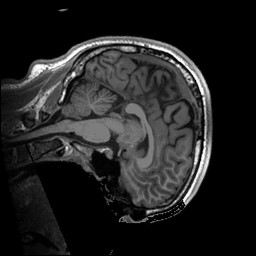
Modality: T1w
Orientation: sagittal
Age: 19
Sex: male